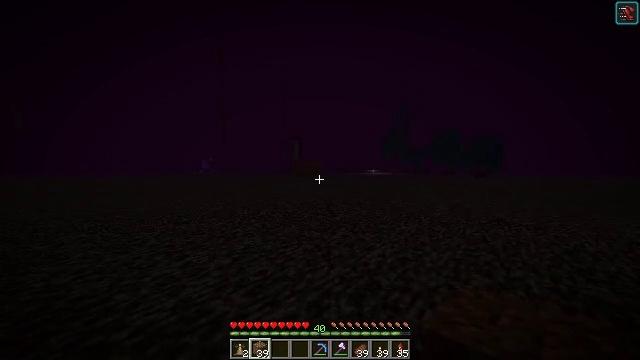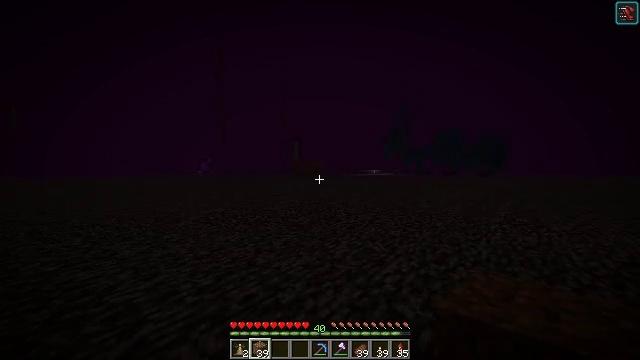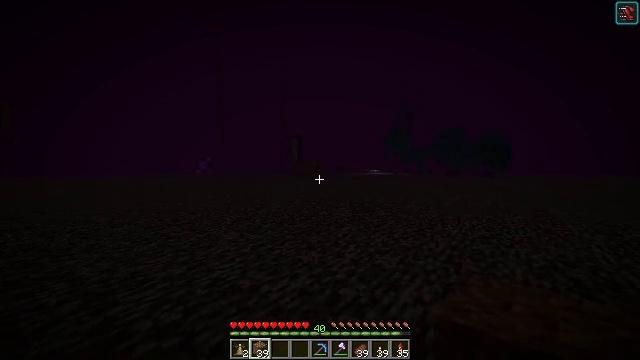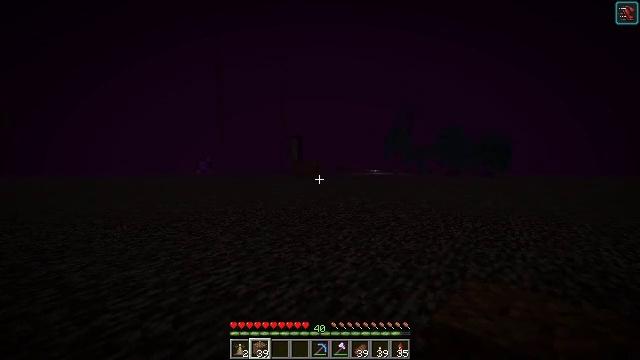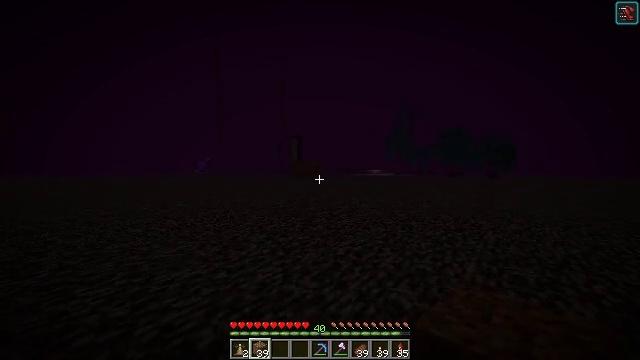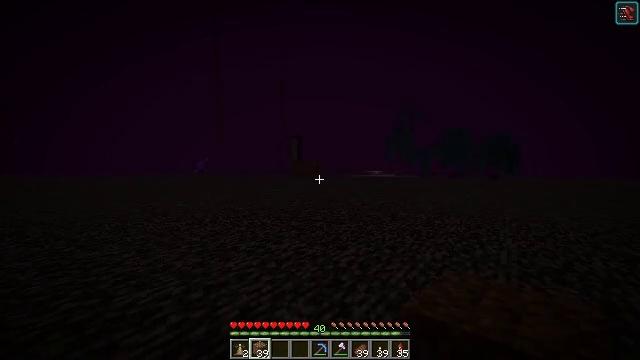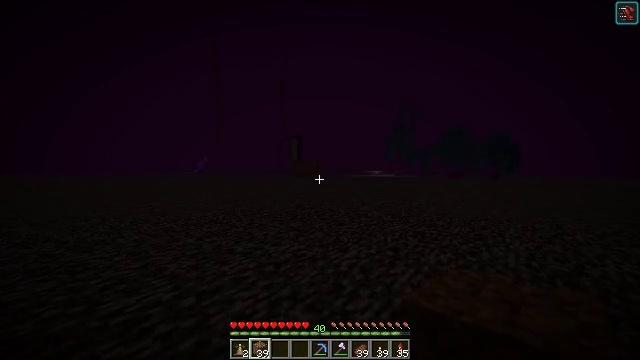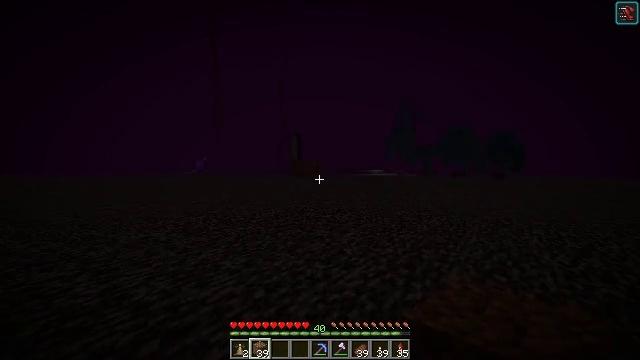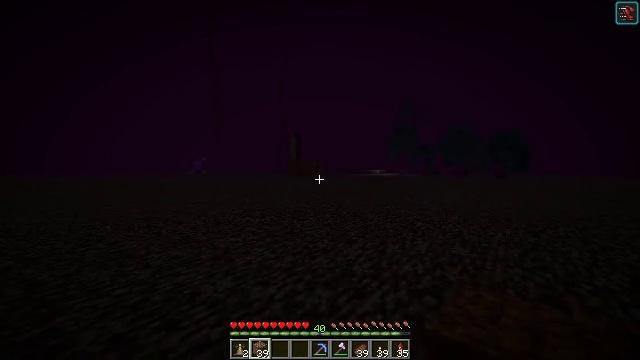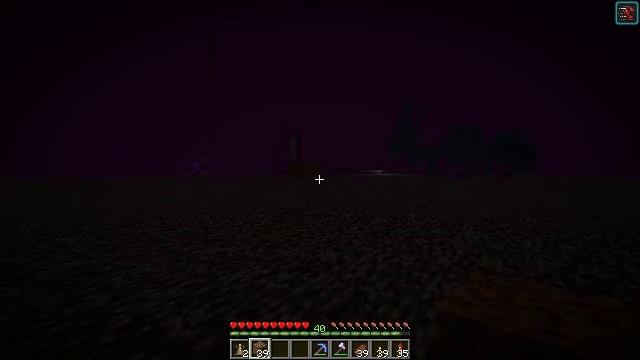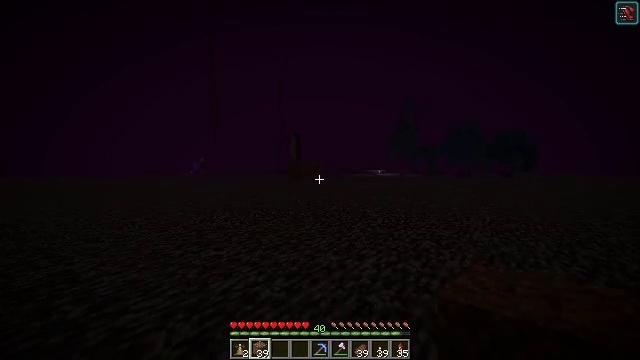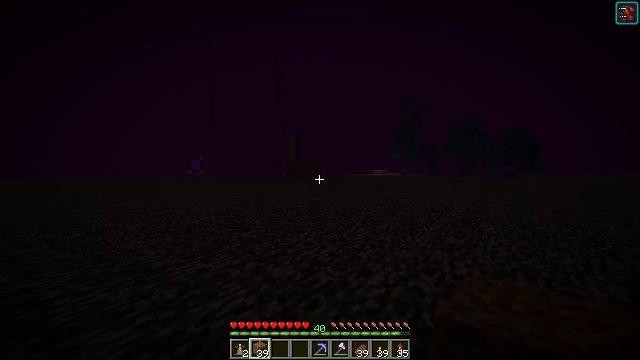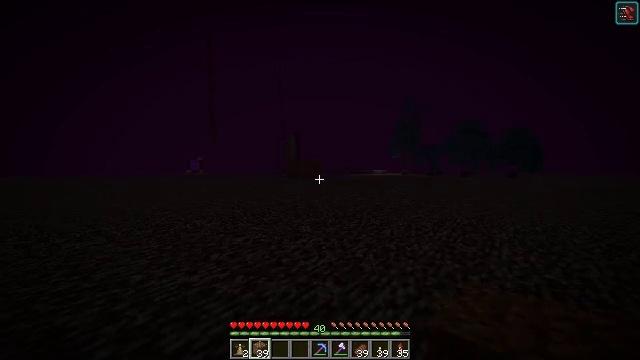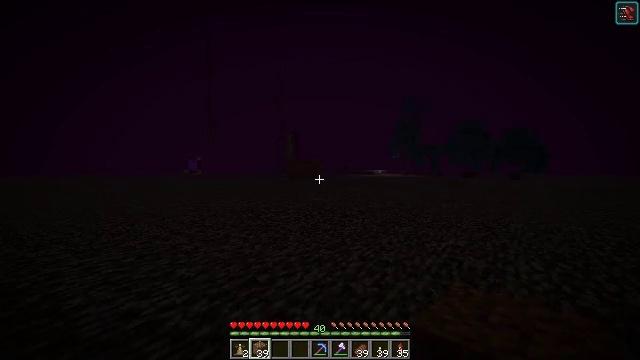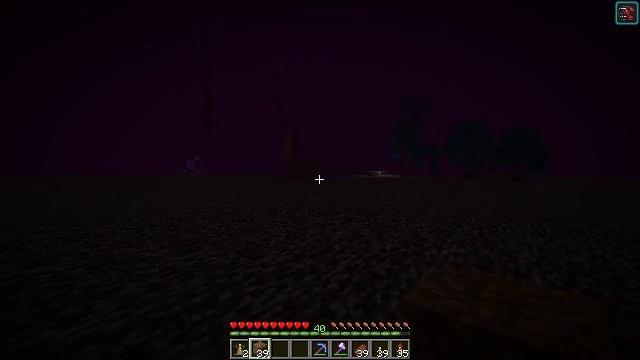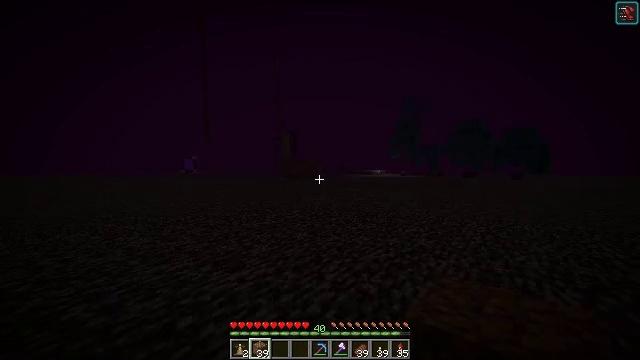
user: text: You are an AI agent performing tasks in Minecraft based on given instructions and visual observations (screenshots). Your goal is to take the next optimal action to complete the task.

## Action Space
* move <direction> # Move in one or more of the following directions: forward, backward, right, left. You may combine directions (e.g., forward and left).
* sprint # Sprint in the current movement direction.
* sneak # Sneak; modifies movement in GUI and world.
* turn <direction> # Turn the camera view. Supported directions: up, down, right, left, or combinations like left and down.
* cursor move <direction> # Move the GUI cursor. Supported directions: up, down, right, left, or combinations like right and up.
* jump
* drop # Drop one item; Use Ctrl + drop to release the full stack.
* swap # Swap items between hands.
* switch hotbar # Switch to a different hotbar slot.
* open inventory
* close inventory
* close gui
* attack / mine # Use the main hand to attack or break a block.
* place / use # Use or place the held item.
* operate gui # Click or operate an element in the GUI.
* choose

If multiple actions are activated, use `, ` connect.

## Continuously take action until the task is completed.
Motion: motion action
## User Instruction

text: Drop a potato.
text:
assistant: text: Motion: move forward
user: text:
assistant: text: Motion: move forward
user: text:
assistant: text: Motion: move forward
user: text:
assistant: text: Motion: move forward
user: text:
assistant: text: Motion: move forward
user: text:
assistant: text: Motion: move forward
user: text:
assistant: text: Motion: move forward
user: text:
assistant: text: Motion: move forward
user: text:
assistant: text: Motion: move forward
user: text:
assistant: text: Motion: move forward
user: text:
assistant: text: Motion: move forward
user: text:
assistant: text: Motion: move forward and move right
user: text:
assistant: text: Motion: move forward and move right
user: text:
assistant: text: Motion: move forward and move right
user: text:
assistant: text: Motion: move forward and move right
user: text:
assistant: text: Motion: move forward and move right
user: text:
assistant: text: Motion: move forward and move right
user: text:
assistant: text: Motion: move forward and move right
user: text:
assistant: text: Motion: move forward
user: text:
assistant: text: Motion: move forward
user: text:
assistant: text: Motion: move forward
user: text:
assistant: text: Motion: move forward
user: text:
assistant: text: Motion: move forward
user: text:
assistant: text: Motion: move forward
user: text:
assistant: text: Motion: move forward
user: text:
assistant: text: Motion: move forward
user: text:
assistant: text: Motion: move forward
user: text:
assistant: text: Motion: move forward
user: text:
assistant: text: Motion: move forward
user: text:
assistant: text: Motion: move forward